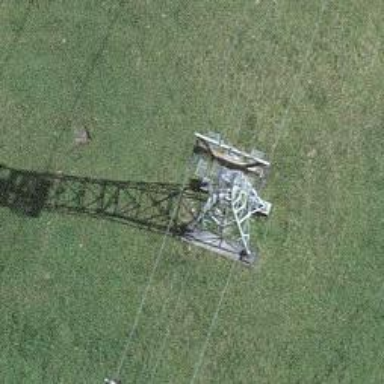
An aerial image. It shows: Pylon used for aerialway.